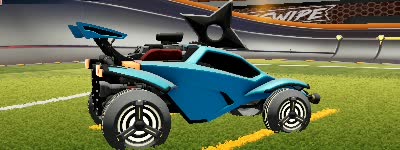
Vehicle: octane